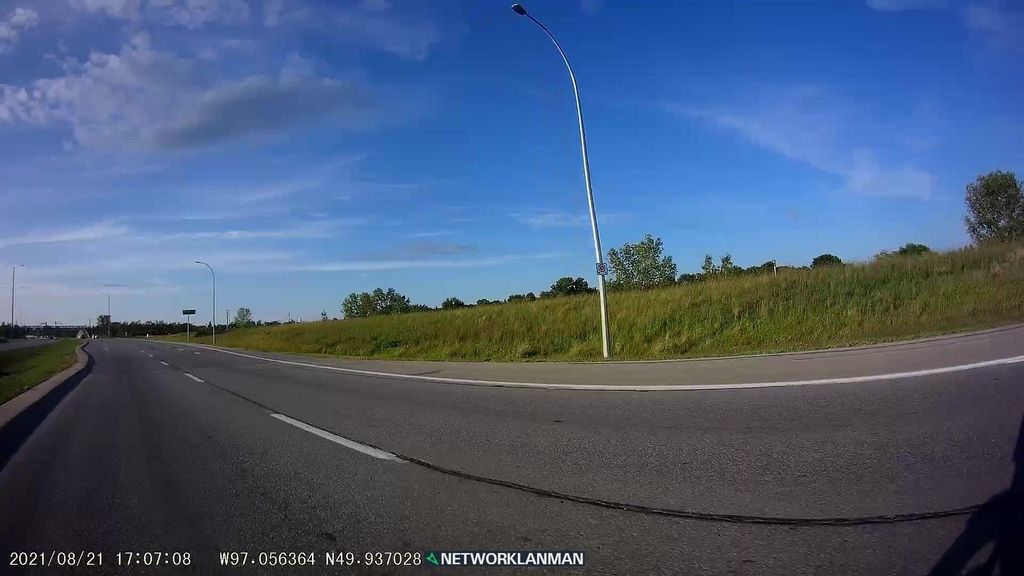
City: winnipeg